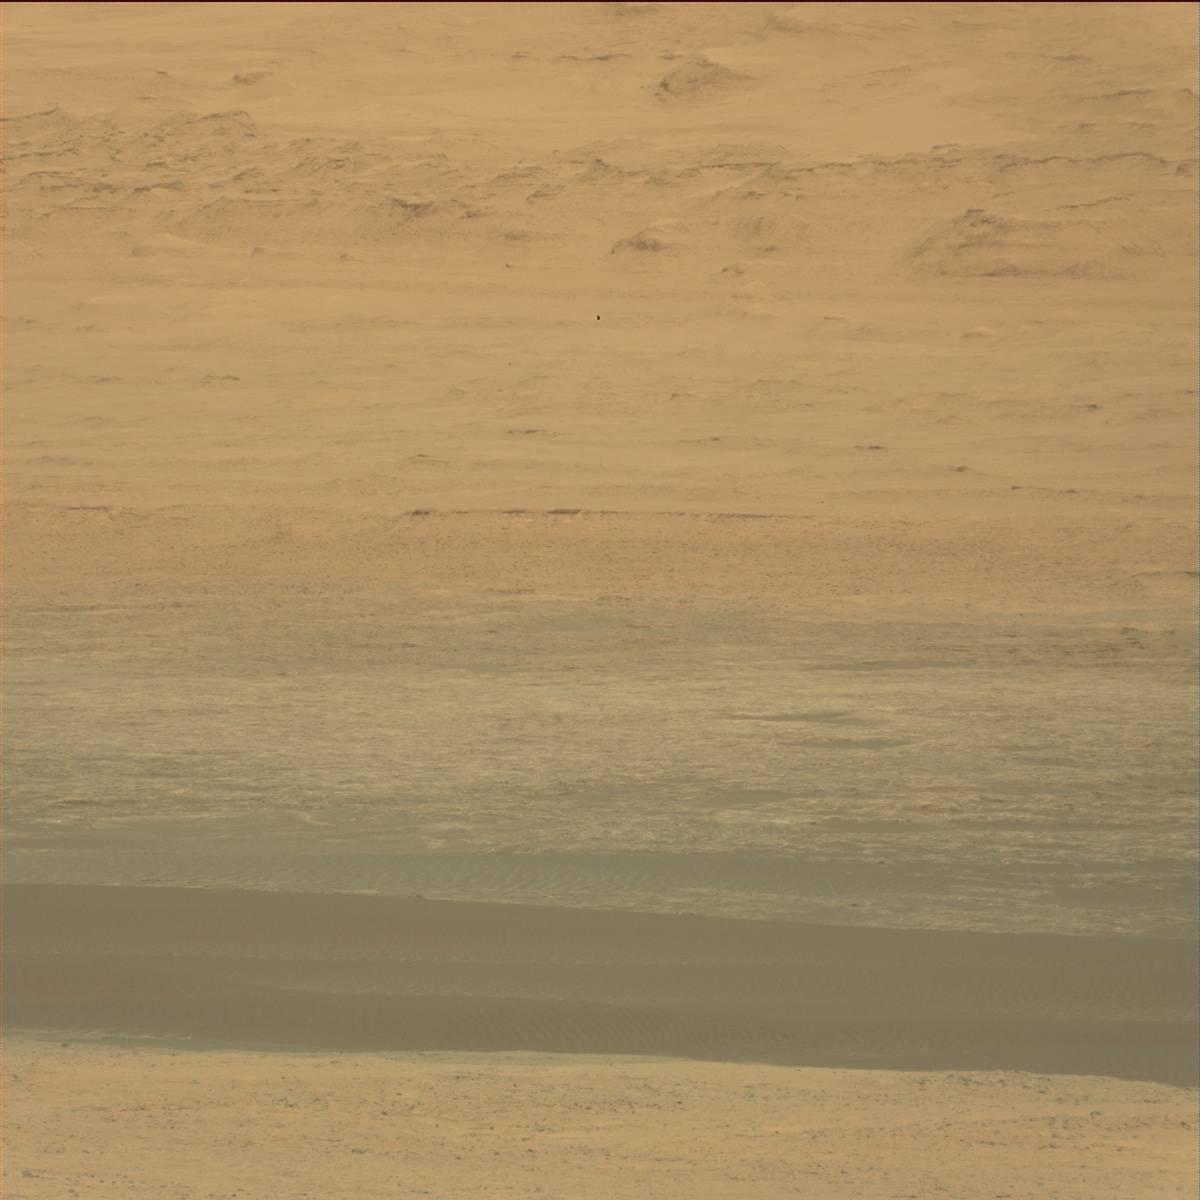
Terrain classes present: Ridge, Sand / Soil